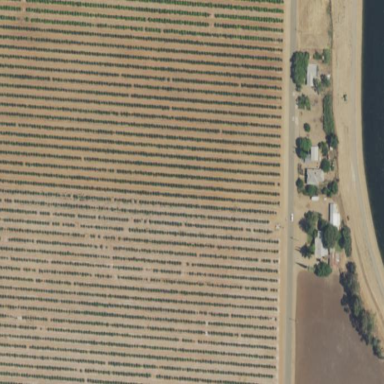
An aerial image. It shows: Orange orchard with beautiful orange trees.